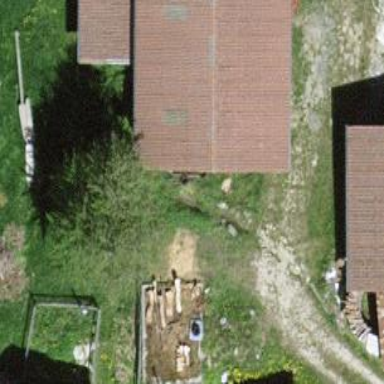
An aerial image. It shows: Farm auxiliary building.